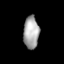
Tissue: lung
Cell type: Epithelial cells
Senescence score: 0.2026
Nuclear area (px): 493
Mean DAPI intensity: 166.986